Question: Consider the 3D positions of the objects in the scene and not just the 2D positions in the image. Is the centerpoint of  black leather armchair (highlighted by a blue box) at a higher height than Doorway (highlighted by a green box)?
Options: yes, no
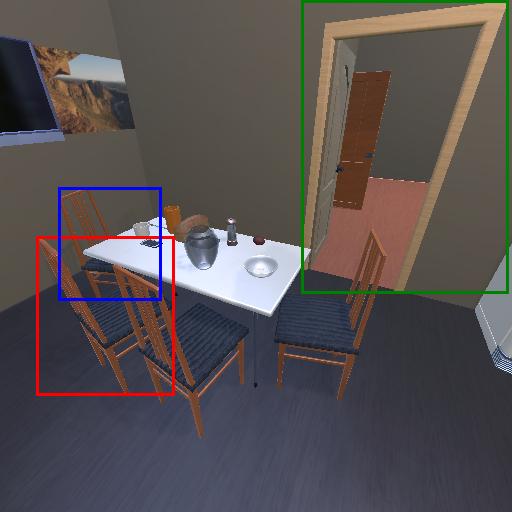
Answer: yes